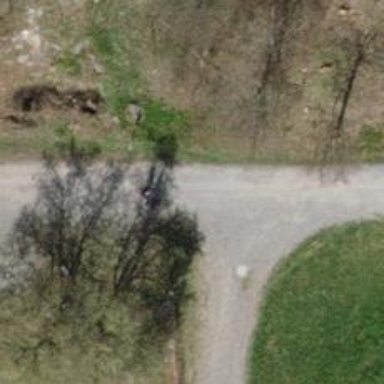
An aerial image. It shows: Bollard.